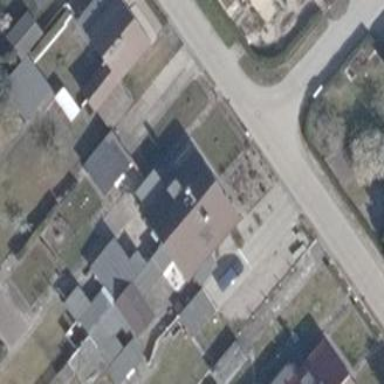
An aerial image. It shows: Gabled house with grey roof.